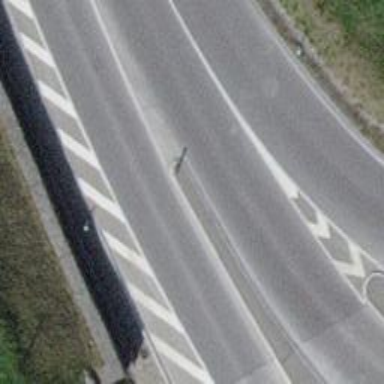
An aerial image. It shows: Secondary road with asphalt surface.